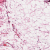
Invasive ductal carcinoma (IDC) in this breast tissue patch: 0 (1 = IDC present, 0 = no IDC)